Question: I'm trying to convert this:
'''
<td class="col-md-2">
<select style="max-width:120px"
ng-model="row.gaProfileId"
ng-repeat="profile.id as weGaAdminCtrl.showProfile(profile) for profile in weGaAdminCtrl.profiles"
ng-change="weGaAdminCtrl.assignBrandToProfile(row)">
</select>
</td>
'''
into something like this:
'''
<td class="col-md-2">
<input type="text" list="datalist">
<datalist id="datalist">
<select style="max-width:120px;"
ng-model='row.gaProfileId'
ng-options='profile.id as weGaAdminCtrl.showProfile(profile) for profile in weGaAdminCtrl.profiles'
ng-change="weGaAdminCtrl.assignBrandToProfile(row)">
</select>
</datalist>
</td>
'''
What I get is this:
<URL>

Now what I don't get is how it gives me "string:###". Does anyone know how I can alter this?
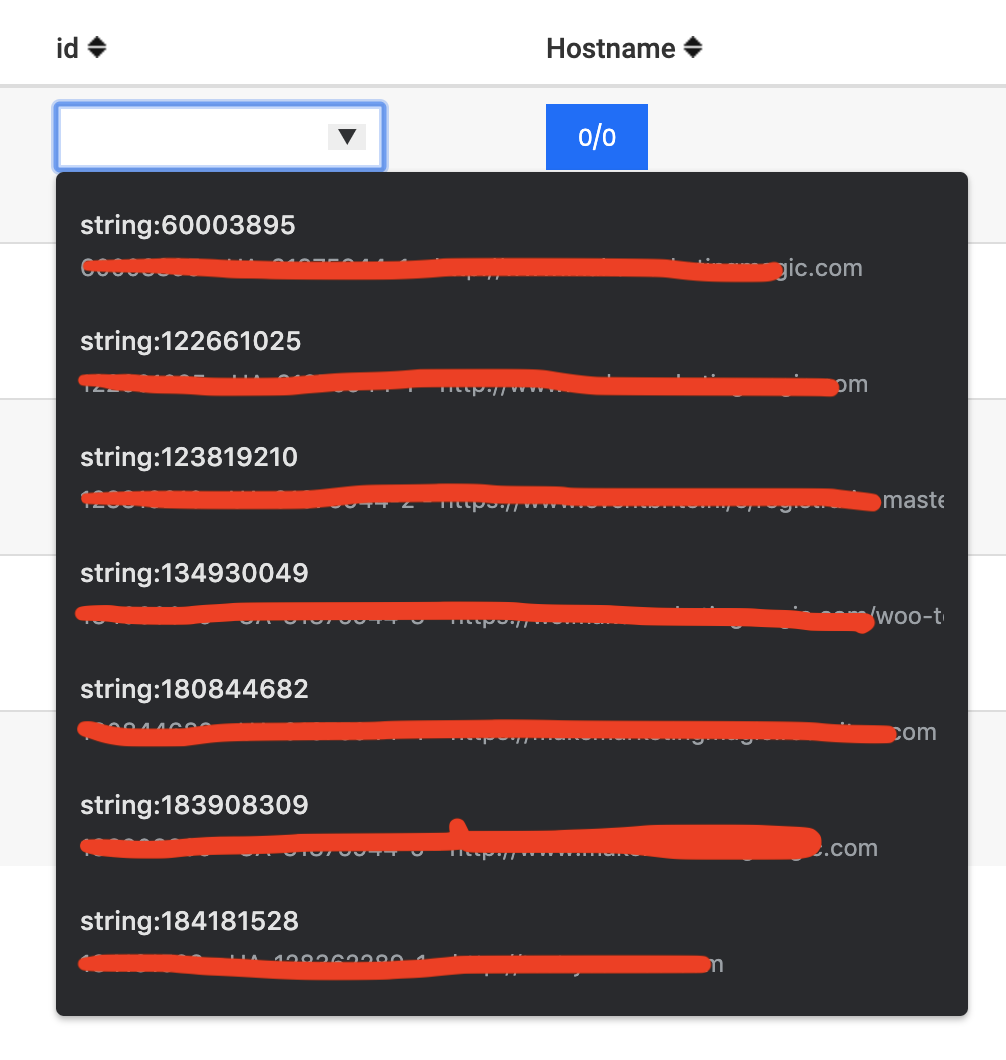
Answer: '''
<div ng-controller="MyCtrl">
<input list="trees" name ="trees">
<datalist id="trees">
//<select> is optional
<option ng-repeat="tree in trees" value="{{tree.name}}">{{tree.name}}</option>
//</select>
</datalist>
</div>
'''
'''
var myApp = angular.module('myApp',[]);
//myApp.directive('myDirective', function() {});
//myApp.factory('myService', function() {});
function MyCtrl($scope) {
$scope.trees = [
{'name':'oak'},
{'name':'ash'},
{'name':'fir'}
];
}
'''
To fire 'ng-change' from in Angular 1.x read <URL>
And because of styling 'datalist' and 'select' see <URL>